Question: I have created a GUI in Matlab and this is how it looks:

I need to know if I can change the row and column names of the table during runtime and not some static name.
Is there any way to do this or alternatively how can I do this in other way?
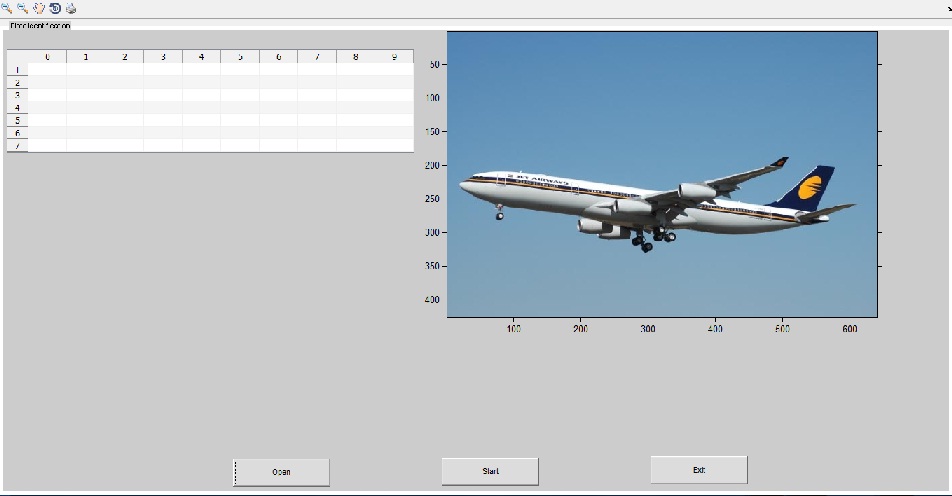
Answer: If your GUI is not built using GUIDE you can set / modify the uitable properties like this (directly from <URL>:
'''
f = figure('Position',[200 200 400 150]);
dat = rand(3);
cnames = {'X-Data','Y-Data','Z-Data'};
rnames = {'First','Second','Third'};
t = uitable('Parent',f,'Data',dat,'ColumnName',cnames,...
'RowName',rnames,'Position',[20 20 360 100]);
'''
Then you could modify the column names during execution by using:
'''
cnames = {'Z-Data','Y-Data','X-Data'};
set(t,'ColumnName',cnames);
'''
The only thing remaining is deciding which event will trigger this modification and writing the appropriate callback function. If you could give some details about the GUI it could be useful.
If you are building your GUI via GUIDE, I do not know if it is possible (I guess so but I generally prefer to avoid GUIDE so my knowledge is limited in this area).
As an example, I wrote a small piece of code that shows this in action. In this case the event triggering the columns names change is a button but it could be anything, hope this helps.
'''
% GUI
function so_uitable
% Layout
figure('units','normalized','position',[0.1 0.1 0.5 0.5],'tag','figure');
data=guihandles(gcf);
uitable('parent',data.figure,'units','normalized', ...
'Position', [0.1 0.1 0.35 0.8],'tag','table');
uicontrol('style','pushbutton','string','Change columns names', ...
'parent',data.figure,'units','normalized', ...
'Position',[0.55 0.8 0.35 0.1],'tag','button', ...
'callback',@button_callback);
data=guihandles(gcf);
% Data
data.matrix=rand(3);
data.cnames={'X-Data','Y-Data','Z-Data'};
set(data.table,'data',data.matrix,'ColumnName',data.cnames);
guidata(gcf,data);
end
% Callback
function button_callback(obj,event)%#ok
data=guidata(gcbf);
n=length(data.cnames);
prompt=cell(n,1);
answer=inputdlg(prompt,'Change columns names',1,data.cnames);
if(~isempty(answer))
data.cnames=answer;
set(data.table,'ColumnName',data.cnames);
end
guidata(gcbf,data);
end
'''